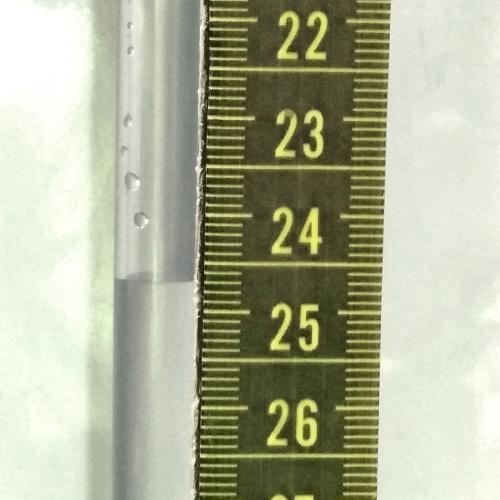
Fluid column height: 24.7 cm